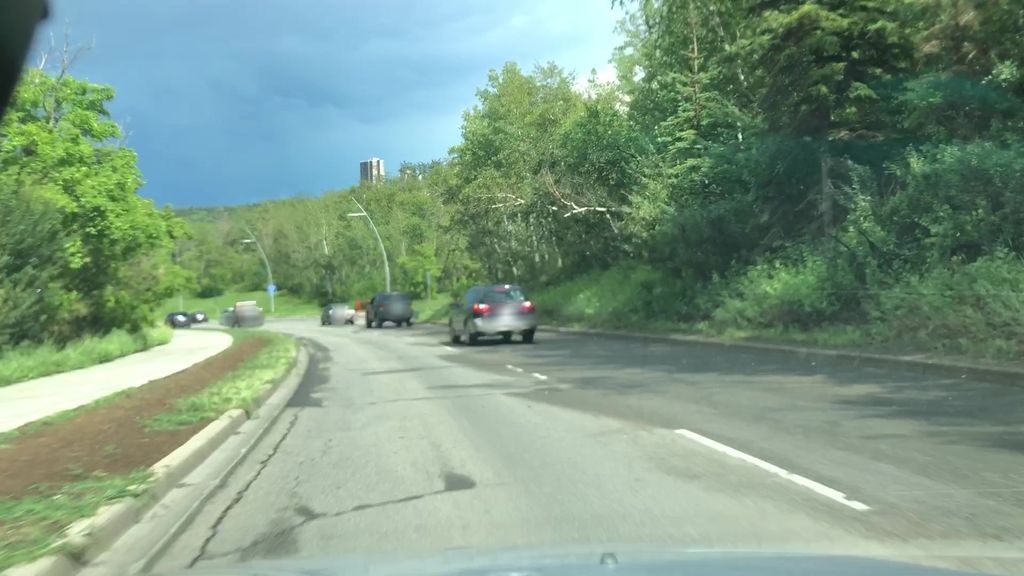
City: edmonton